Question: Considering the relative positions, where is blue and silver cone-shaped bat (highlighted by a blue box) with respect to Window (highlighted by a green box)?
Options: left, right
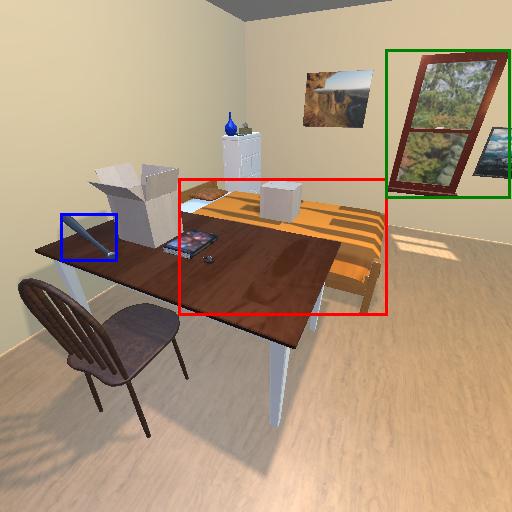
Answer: left